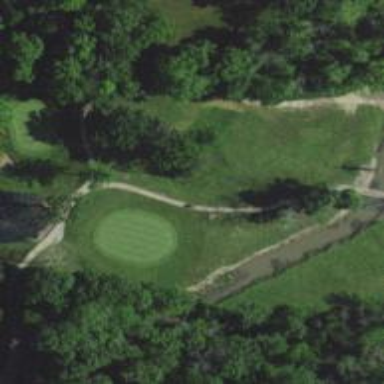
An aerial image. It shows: Path for both roads and golfers.